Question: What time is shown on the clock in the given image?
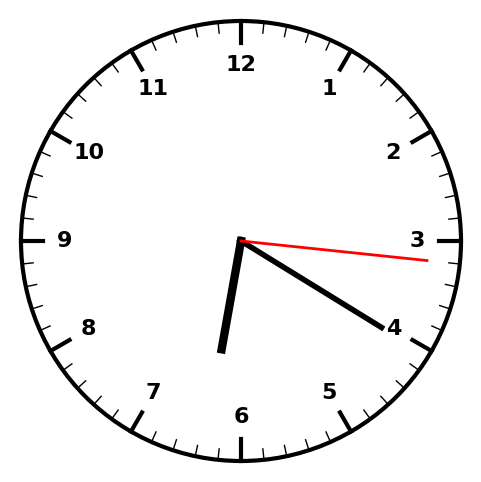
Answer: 06:20:16